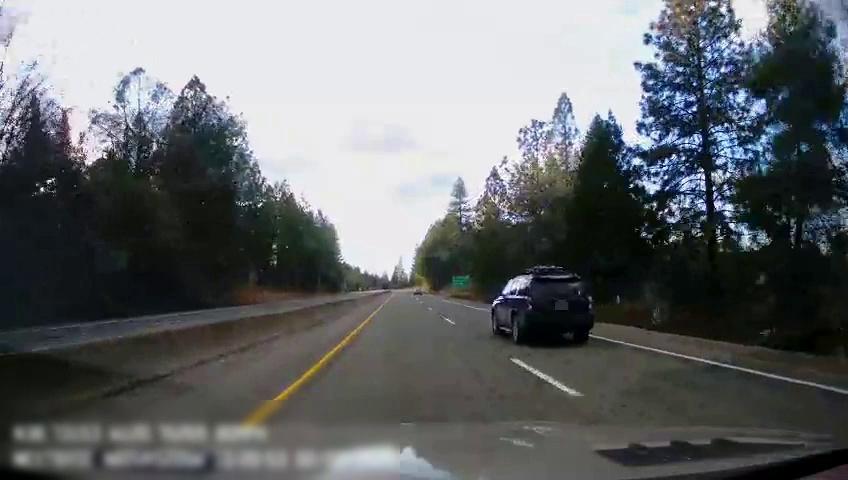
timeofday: Day
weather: Sunny
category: Drivable Space
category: Drivable Space
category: Vehicles | SUV
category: Lanes | Opposite Lane
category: Lanes | Opposite Lane
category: Lanes | Alternate Lane
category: Lanes | Current Lane
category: Lanes | Alternate Lane
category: Traffic | Signs